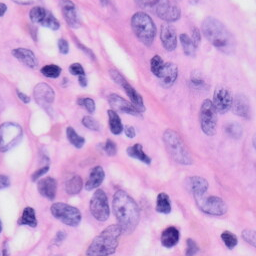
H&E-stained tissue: Skin